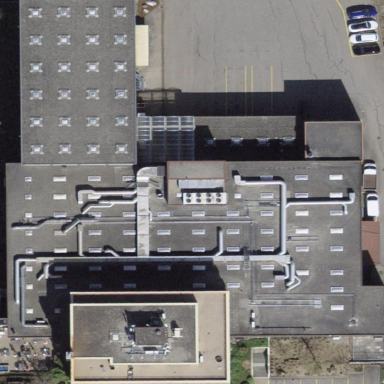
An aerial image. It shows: Industrial building.